Question: I'm trying to create site parser for telegram bot. The exact code is:
'''
var link = "https://www.detmir.ru/";
var request = HttpWebRequest.Create(link);
var resp = (HttpWebResponse)request.GetResponse();
string result;
using (var stream = resp.GetResponseStream())
{
using (var reader = new StreamReader(stream, Encoding.GetEncoding(resp.CharacterSet)))
result = reader.ReadToEnd();
}
File.WriteAllText(@"d:.txt", result);
'''
Result is a set of strange symbols:

As far as I get - the main clue in encoding. I've tried to use Encoding.Defult, Encoding.UTF8 with the same result.
But with other sites it works perfectly. Is there any trick to solve issue with this certain website?
In Google Chrome the source code of webpage shows correctly:
<URL>
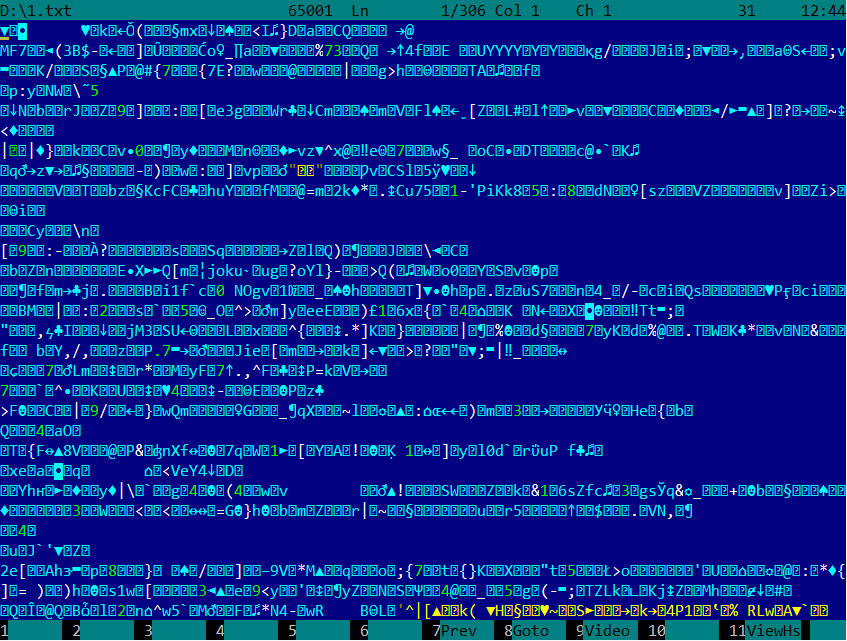
Answer: The contents of the response is UTF-8, as the site reports, but it is compressed to increase throughput performance.
Enable automatic decompression:
'''
var request = (HttpWebRequest)HttpWebRequest.Create(link);
request.AutomaticDecompression = DecompressionMethods.GZip;
'''